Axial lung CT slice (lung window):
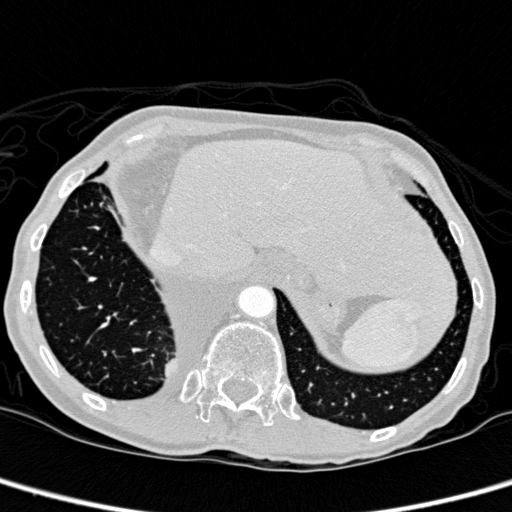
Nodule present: yes
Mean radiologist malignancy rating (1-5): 2.5